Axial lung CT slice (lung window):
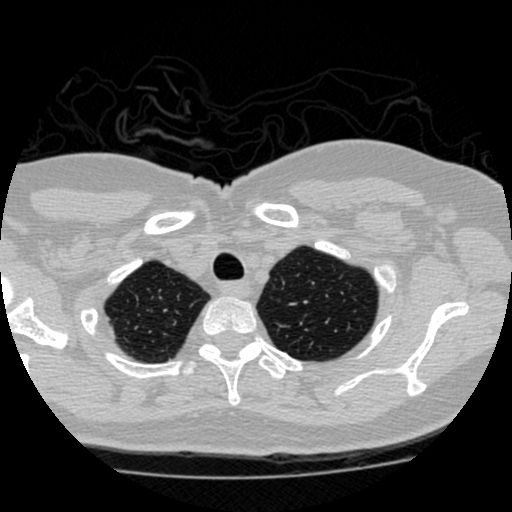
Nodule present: no